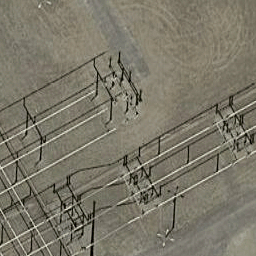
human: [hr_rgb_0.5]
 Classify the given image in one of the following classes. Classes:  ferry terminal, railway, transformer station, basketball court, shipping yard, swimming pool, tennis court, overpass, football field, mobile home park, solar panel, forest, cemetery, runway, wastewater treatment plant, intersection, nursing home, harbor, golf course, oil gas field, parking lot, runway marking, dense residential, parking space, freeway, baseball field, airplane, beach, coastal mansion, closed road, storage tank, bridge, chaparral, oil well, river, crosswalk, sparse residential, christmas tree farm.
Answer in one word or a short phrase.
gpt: transformer station